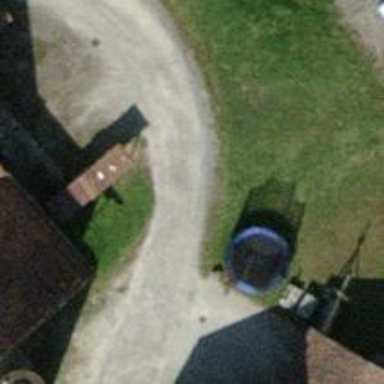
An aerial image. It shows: Grade2 unpaved driveway.